Field crop: maize
Growth stage: 1
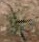
Species: salsola